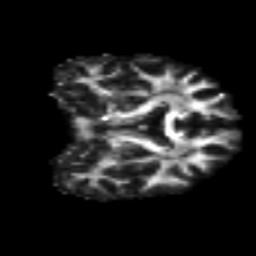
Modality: FA
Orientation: coronal
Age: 47
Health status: ill
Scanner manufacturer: philips
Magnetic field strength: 3 T
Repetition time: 9 s
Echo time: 0.127 s